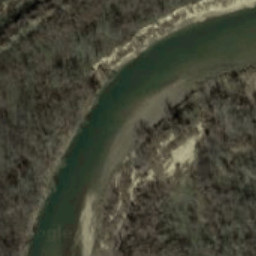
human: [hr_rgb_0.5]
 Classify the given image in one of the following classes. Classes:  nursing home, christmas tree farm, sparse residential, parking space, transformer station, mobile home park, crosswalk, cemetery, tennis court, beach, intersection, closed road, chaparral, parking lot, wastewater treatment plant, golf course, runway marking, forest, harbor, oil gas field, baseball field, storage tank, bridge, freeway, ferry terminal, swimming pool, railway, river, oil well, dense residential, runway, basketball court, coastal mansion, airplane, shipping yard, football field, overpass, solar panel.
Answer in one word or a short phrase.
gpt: river